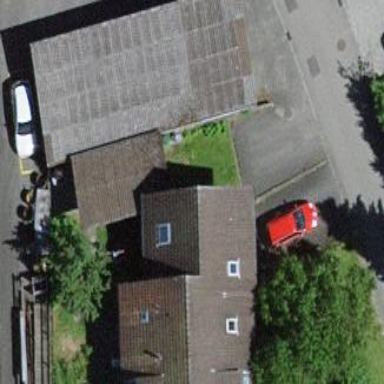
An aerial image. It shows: Garage.